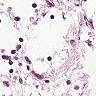
Metastatic tissue present: no